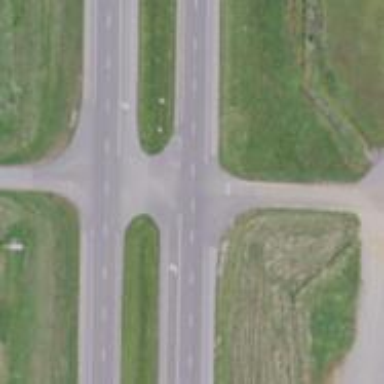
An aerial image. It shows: Road with stop sign.